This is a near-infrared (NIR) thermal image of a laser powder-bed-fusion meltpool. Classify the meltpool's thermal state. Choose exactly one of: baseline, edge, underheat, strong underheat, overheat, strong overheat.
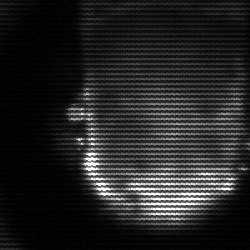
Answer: baseline